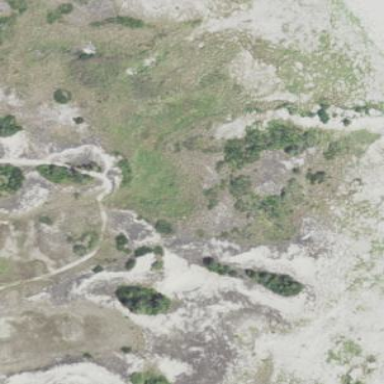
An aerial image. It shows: Wetland area characterized by wet meadow.